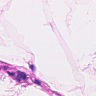
Metastatic tissue present: no